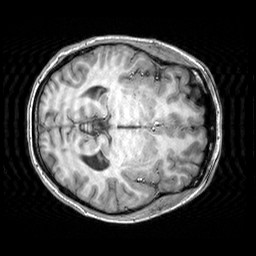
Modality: T1w
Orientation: axial
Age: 25
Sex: female
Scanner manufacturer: siemens
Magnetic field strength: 3 T
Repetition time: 2.3 s
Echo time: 0.00303 s